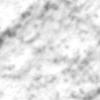
Label: no_change